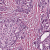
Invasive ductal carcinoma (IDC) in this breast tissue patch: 1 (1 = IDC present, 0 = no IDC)